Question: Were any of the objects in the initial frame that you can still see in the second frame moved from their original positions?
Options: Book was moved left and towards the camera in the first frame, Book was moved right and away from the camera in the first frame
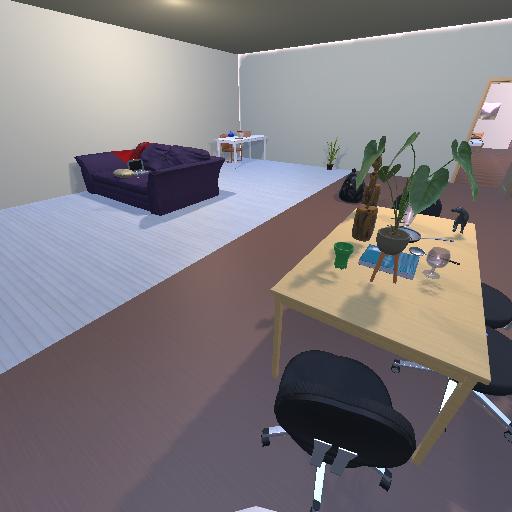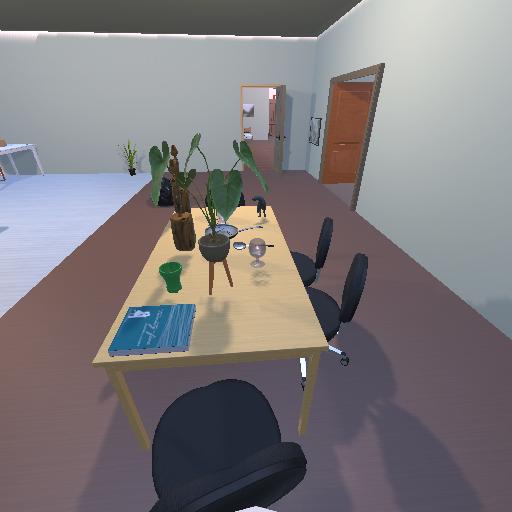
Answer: Book was moved left and towards the camera in the first frame